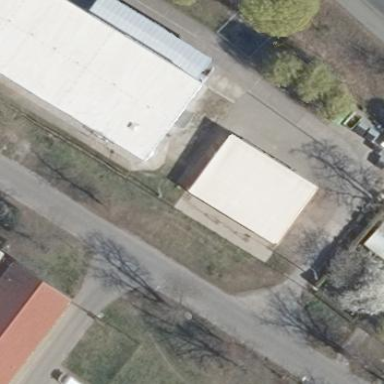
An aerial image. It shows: Industrial building.